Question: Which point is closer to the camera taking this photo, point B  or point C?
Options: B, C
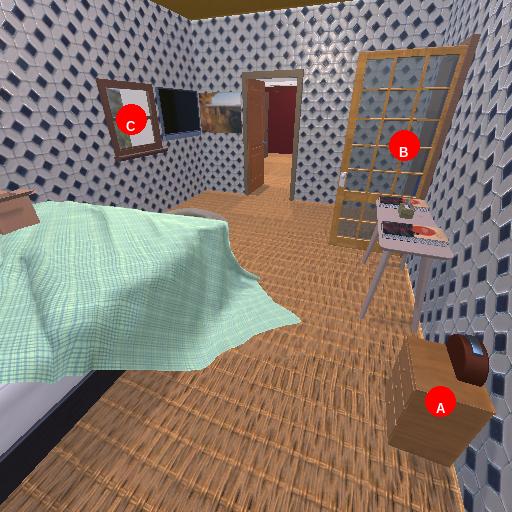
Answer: B